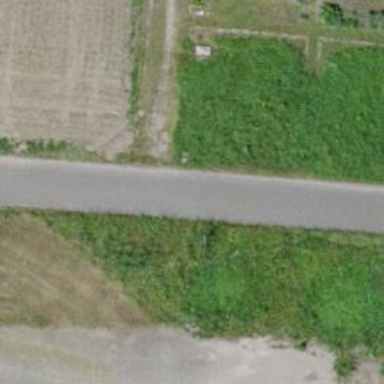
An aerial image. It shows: Unclassified road suitable for agricultural vehicles. The track surface is grade 1.